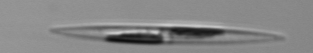
Label: pennate_Pseudo-nitzschia